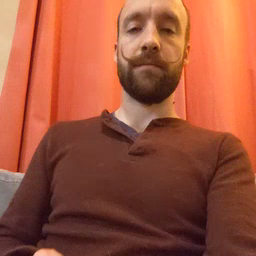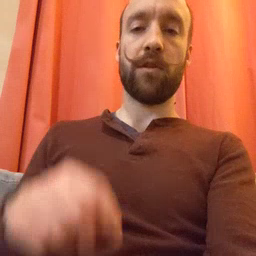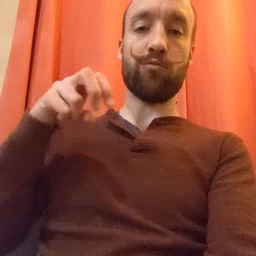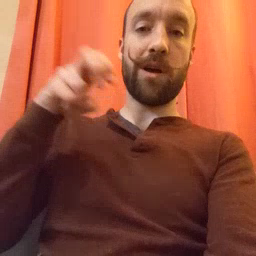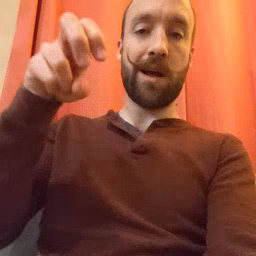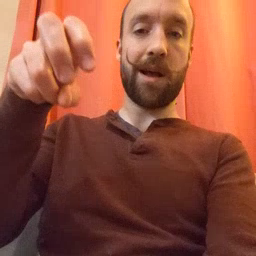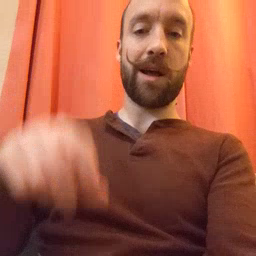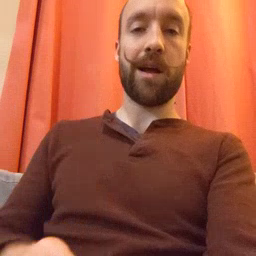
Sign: ride